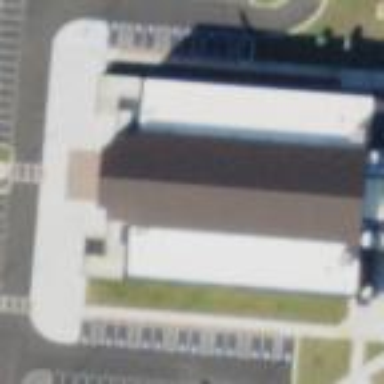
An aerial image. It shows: Building that houses fitness centre. The centre offers facilities for basketball and volleyball.